Current action and preconditions to check: trajectory_clear

Your task: For each precondition in the list above, predict whether it will hold at this action.

Consider the current scene as observed from the mobile robot's camera, and analyze the predicted future states of all dynamic agents (e.g., people, animals, vehicles, or any moving entities) within the NEXT SECOND.

IMPORTANT: Only answer "very likely" if you are absolutely certain—based on strong, clear evidence—that a dynamic agent will violate the precondition in the predicted future state. Do NOT answer "very likely" for unlikely, ambiguous, or low-probability risks.

Ask yourself for each precondition: Is there a high probability, with clear and convincing evidence, that the predicted future states of any dynamic agent will interfere with the predicted future state of the currently executing action within the NEXT SECOND, causing that precondition to fail?

Assess the risk level based on these predictions. Use "likely" or "very likely" if motions create a clear risk of interference.

Use "neutral" or "improbable" if agents are nearby but their predicted paths are clearly diverging or non-conflicting.

Failure Risk Categories: "very improbable", "improbable", "neutral", "likely", "very likely"

Answer Format: Output ONLY the probability_of_failure value from these categories: "very improbable", "improbable", "neutral", "likely", "very likely"

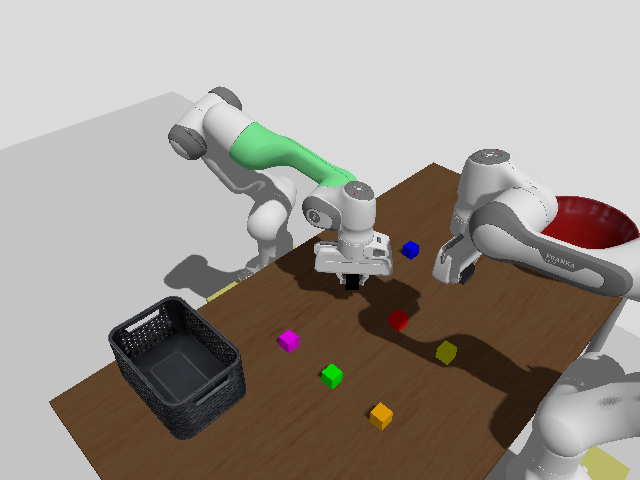

Answer: very improbable